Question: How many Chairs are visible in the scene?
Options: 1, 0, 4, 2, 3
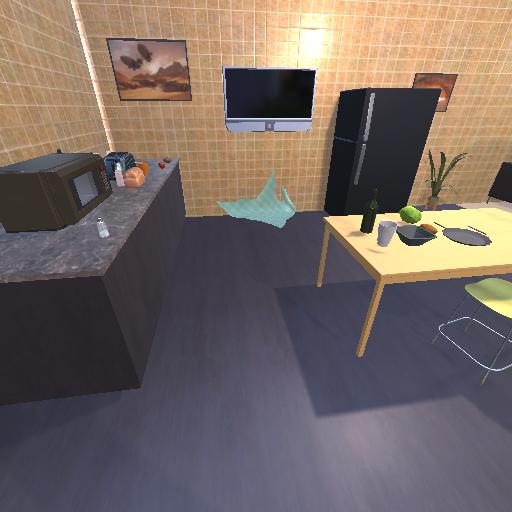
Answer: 1